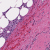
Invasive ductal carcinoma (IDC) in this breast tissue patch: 0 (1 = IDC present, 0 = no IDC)